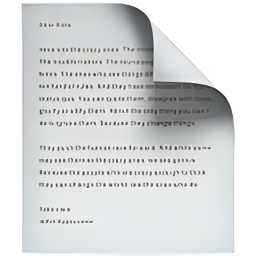
Name: page facing up
Emoji: 📄
Group: Objects
Sub-group: book-paper